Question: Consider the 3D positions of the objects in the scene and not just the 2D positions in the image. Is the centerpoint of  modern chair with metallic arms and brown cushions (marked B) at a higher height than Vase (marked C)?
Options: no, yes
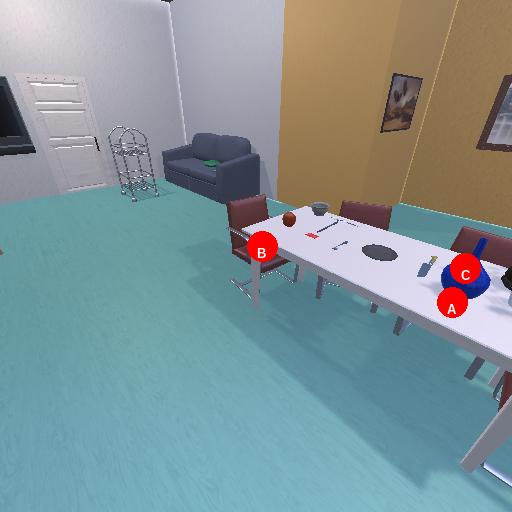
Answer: no